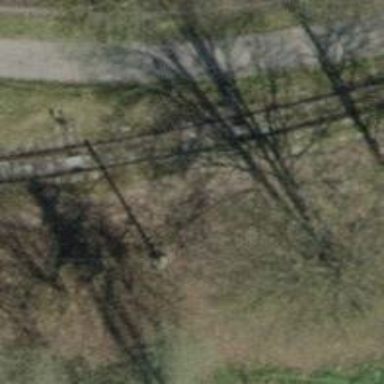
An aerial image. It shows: Single railway spur track.